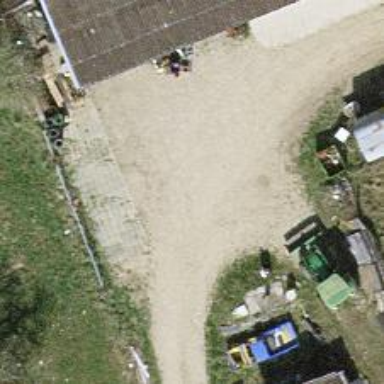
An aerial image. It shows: Driveway made of ground surface.